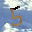
Label: 5